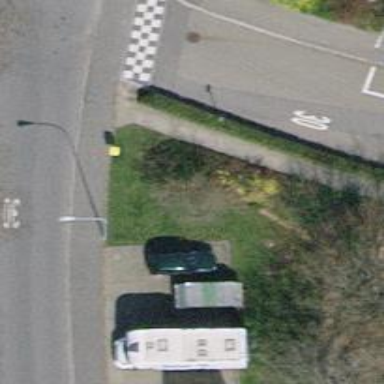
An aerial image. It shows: Post box is visible.